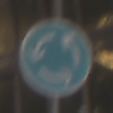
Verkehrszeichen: Kreisverkehr
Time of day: NotSpecified
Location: Indoor (Urban)
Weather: NotSpecified
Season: NotSpecified
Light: Artificial